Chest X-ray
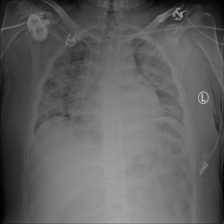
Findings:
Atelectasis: negative
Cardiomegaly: negative
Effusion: negative
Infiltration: negative
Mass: negative
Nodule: negative
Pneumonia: negative
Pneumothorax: negative
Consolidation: negative
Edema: negative
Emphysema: negative
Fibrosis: negative
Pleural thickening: positive
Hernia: negative